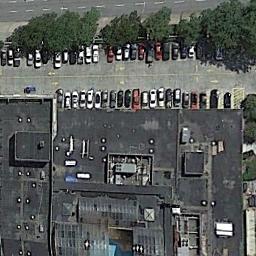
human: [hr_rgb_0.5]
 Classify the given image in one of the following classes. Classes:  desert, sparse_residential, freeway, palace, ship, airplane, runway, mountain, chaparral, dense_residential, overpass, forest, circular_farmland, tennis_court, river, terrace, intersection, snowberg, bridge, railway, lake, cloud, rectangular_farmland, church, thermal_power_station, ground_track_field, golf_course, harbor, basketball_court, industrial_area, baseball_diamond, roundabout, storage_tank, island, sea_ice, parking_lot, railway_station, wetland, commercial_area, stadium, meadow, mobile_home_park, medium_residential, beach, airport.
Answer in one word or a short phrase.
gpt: parking_lot